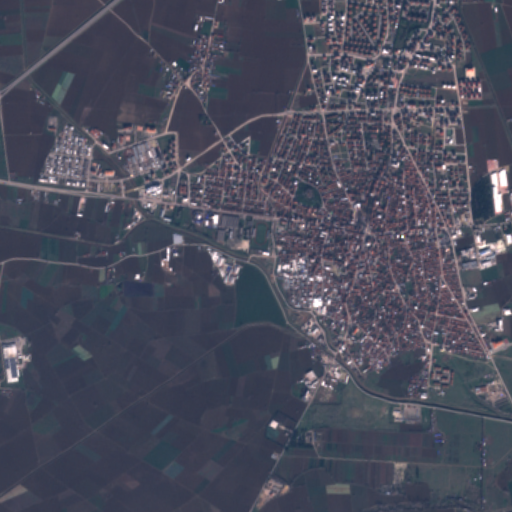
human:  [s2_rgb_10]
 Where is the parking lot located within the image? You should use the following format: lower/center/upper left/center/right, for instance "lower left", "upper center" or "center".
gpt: The parking lot is located in the upper right of the image.
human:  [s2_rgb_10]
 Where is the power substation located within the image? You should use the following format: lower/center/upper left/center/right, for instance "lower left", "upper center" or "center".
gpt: The power substation is located in the upper left of the image.
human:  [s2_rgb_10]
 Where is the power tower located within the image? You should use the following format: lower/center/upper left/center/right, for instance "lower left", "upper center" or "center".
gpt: The power tower is located in the upper of the image.
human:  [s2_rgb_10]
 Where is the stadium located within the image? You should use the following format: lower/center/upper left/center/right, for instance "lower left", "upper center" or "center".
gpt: The stadium is located in the center of the image.
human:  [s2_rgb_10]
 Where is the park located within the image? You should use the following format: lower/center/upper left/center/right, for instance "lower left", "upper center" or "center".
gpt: There is no park in the image.